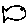
Label: fish